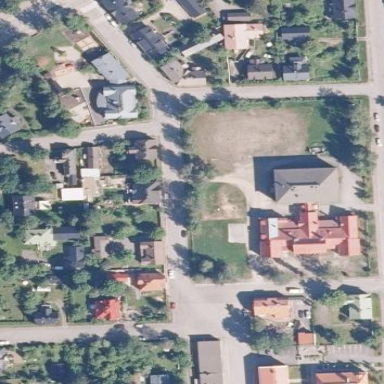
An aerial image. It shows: Fence surrounding school.